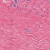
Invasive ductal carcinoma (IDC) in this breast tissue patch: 0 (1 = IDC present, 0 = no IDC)